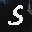
Label: 5